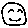
Label: smiley face